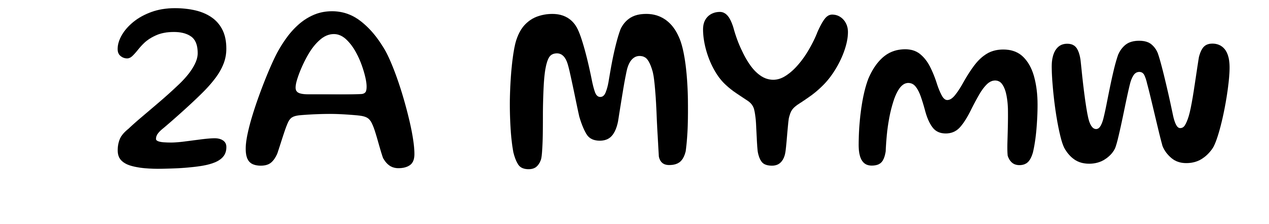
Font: Gluten_Regular